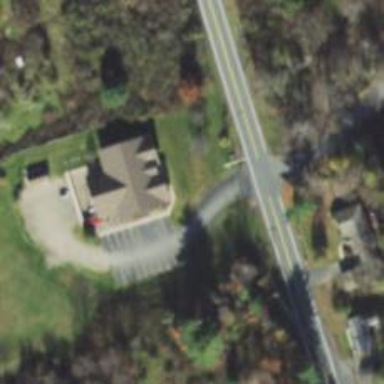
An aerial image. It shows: Veterinary facility.